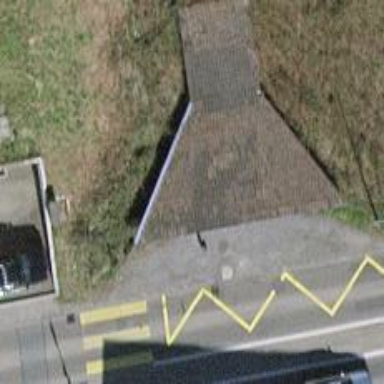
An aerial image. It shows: Bus stop with sheltered platform for public transport.